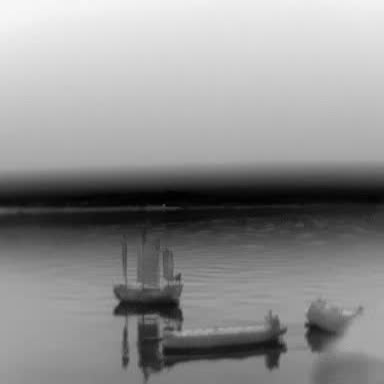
There is a sailboat in the infrared image.